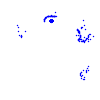
Particle: electron